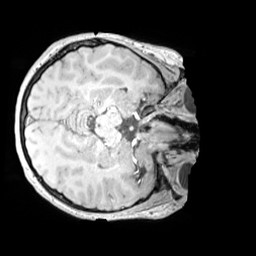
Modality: MP2RAGE
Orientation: axial
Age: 12
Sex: female
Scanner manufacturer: siemens
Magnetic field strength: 3 T
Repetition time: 4 s
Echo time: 0.00303 s